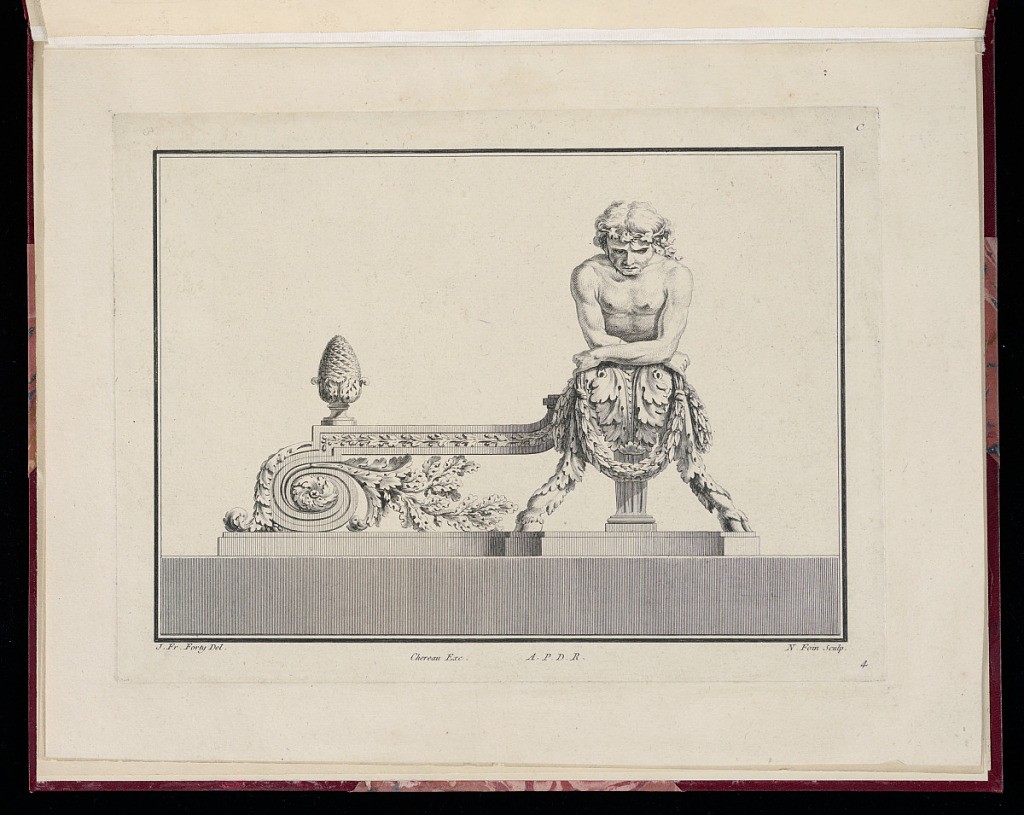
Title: Design for an Andiron
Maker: Jean François Forty, active 1775 – 1790
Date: ca. 1780
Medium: Etching and engraving on laid paper
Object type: Print
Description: Fourth plate from a series of six designs for andirons. The andiron features a seated faun, with his arms crossed over his legs which combine acanthus leaf ornament with a fluted column and a laurel leaf garland. To his left, a laurel leaf frieze scrolls into a rosette center with leaf ornament and an acorn finial. The plate is numbered, lettered, and signed.